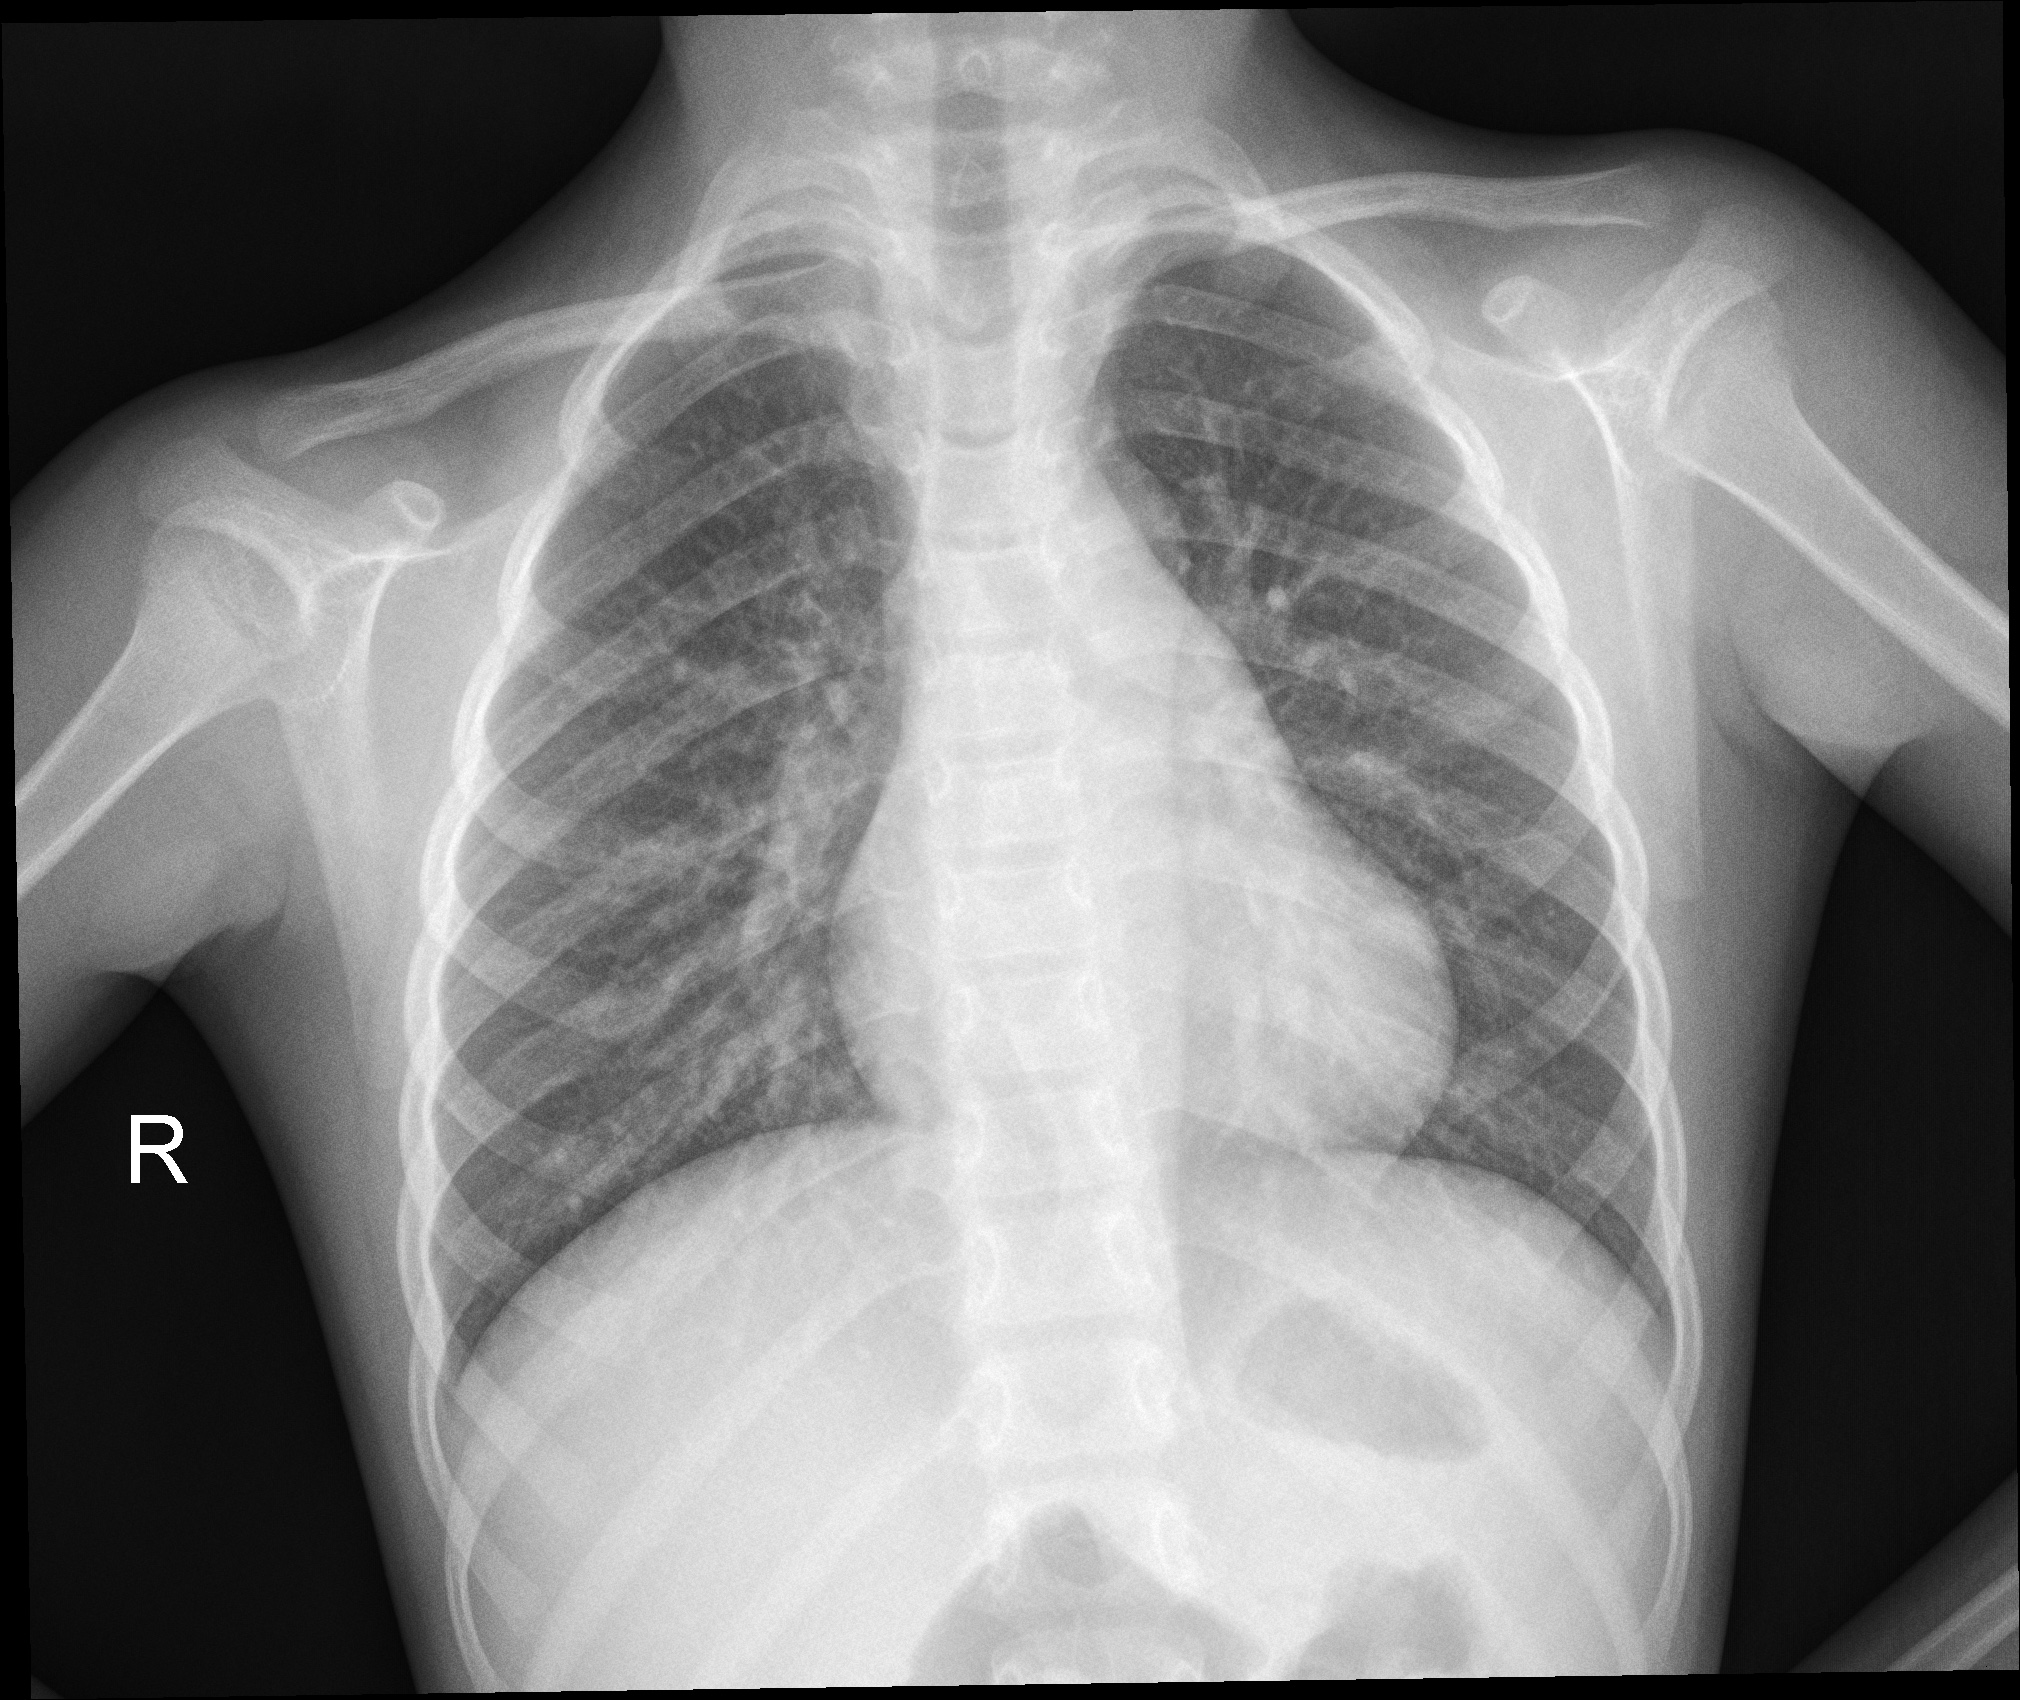
Diagnosis: NORMAL